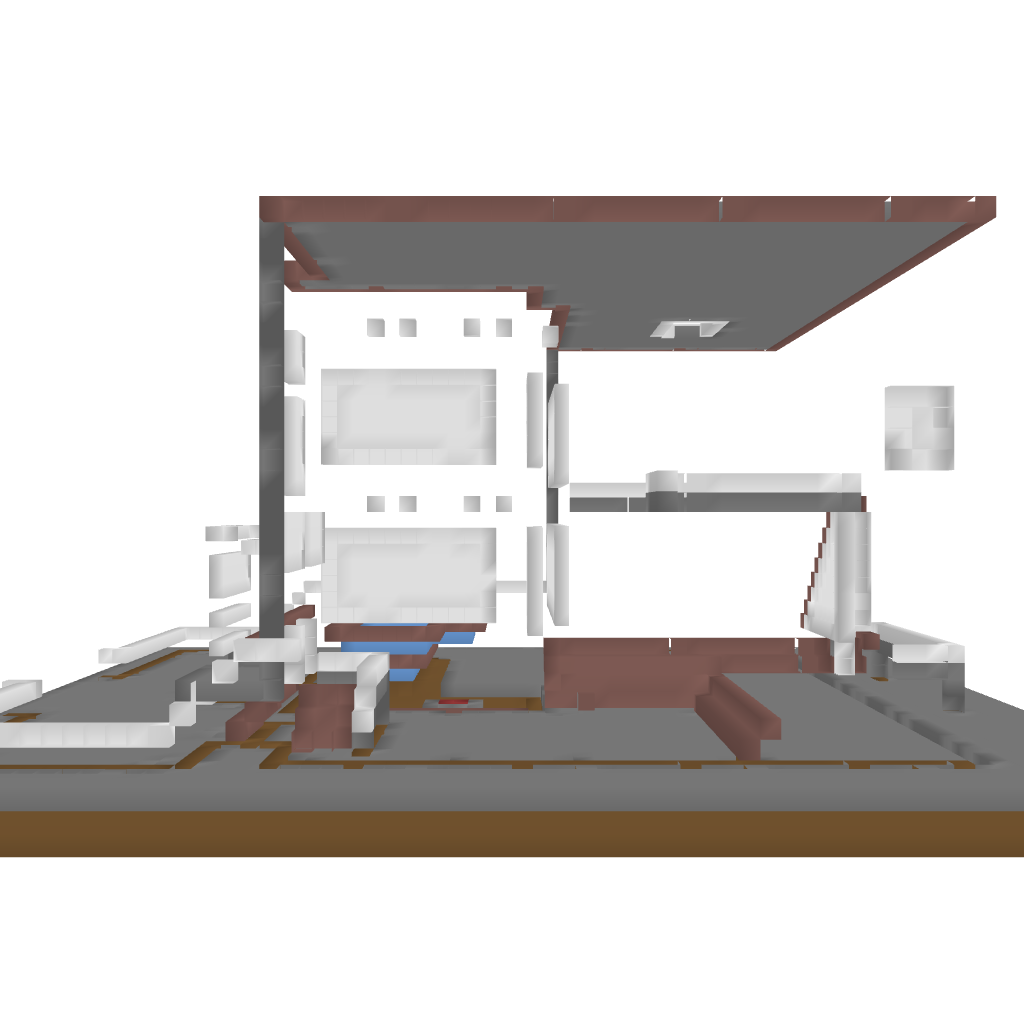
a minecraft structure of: Modern Loft bad low quality